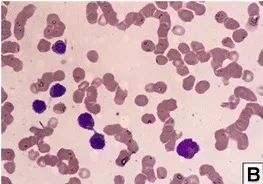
B; Bone marrow aspirate after induction chemotherapy depicting red cell dysplasia with intercytoplasmic bridging and occasional myeloblasts.
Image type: pathology (giemsa)